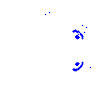
Particle: pion